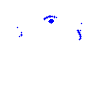
Particle: pion